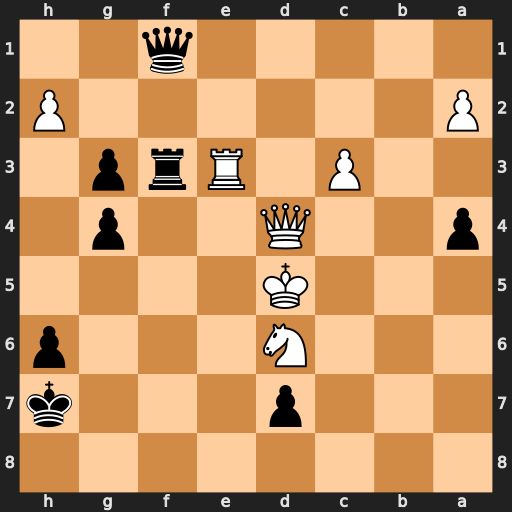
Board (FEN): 8/3p3k/3N3p/3K4/p2Q2p1/2P1Rrp1/P6P/5q2
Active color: b
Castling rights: -
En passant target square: -
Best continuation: Rxe3 Qxe3 Qf3+ Qxf3 gxf3 hxg3 f2